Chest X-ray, AP view. Patient: 51 years old, sex M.
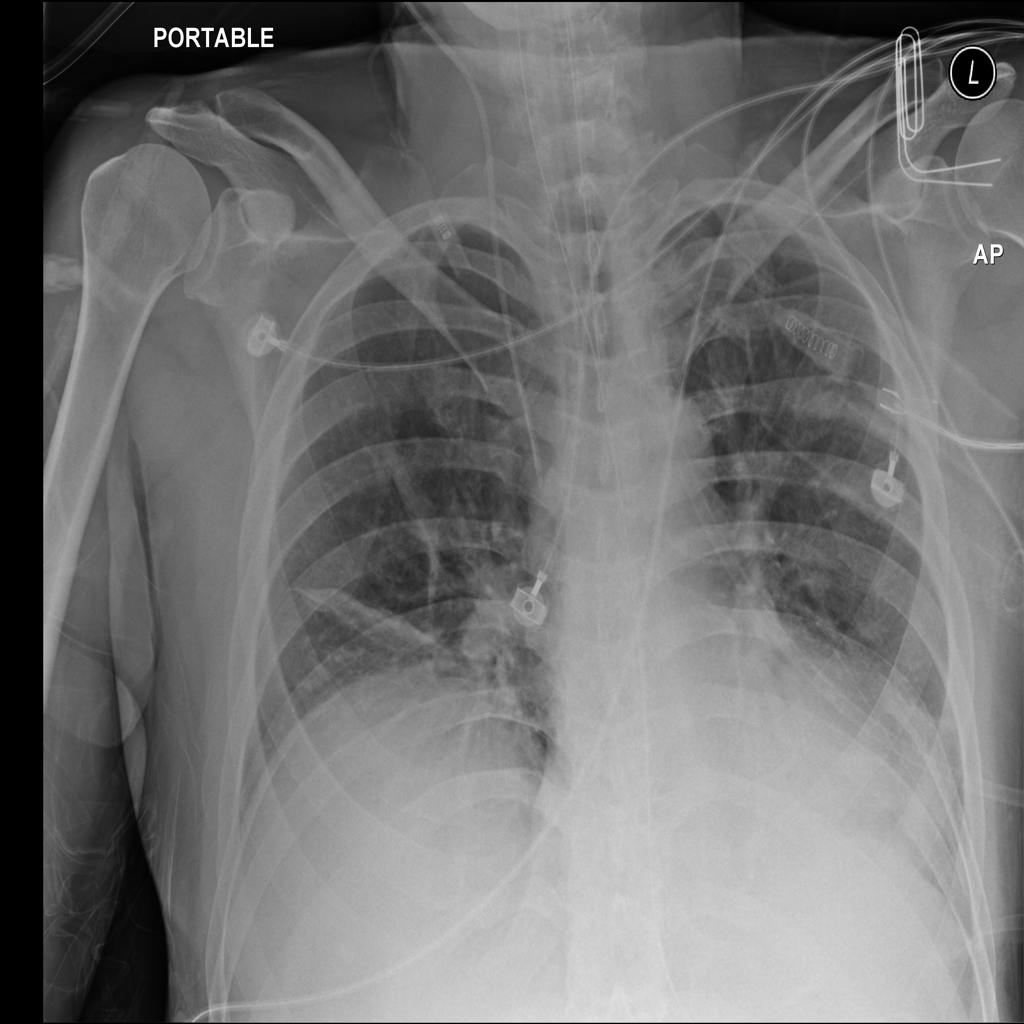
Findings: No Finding